Question: I have created a slider menu in my android app which has User profile picture. Initially i am setting a image from app resource folder. once user click this it takes user to edit info fragment where he can capture image or choose image from gallery. How to update selected image profile image in slider menu.
any suggestion will be appreciated. thanks in advance.
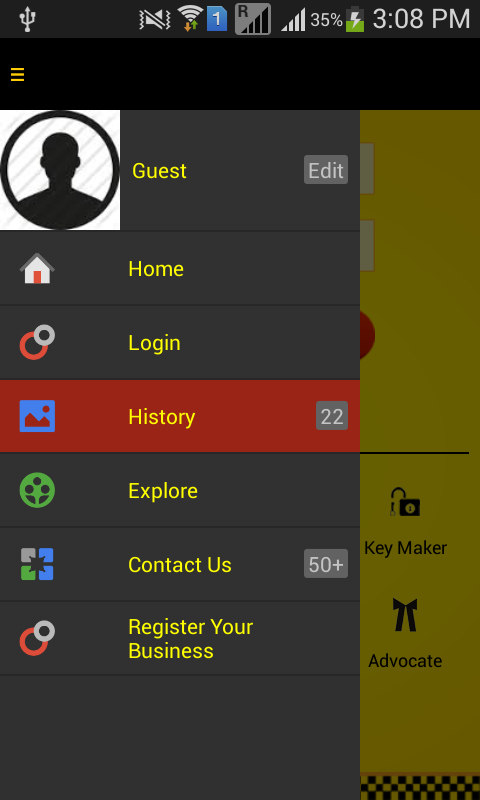
Answer: I have same issue with my app like you are facing.
So what i did is :-
1. created an static object of adapter of sliding drawer/menu.
2. and in activity result method while receiving resulting bitmap i have called 'ClassName.adapter.notifyDataSetChanged();'
And It works for me..!